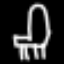
Label: chair